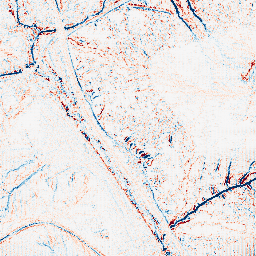
Category: edge_preserving
Decomposition family: median
Decomposition parameters: size: 5
Upsampling method: fft_zeropad
Upsampling parameters: scale: 8
Upsampling scale: 8